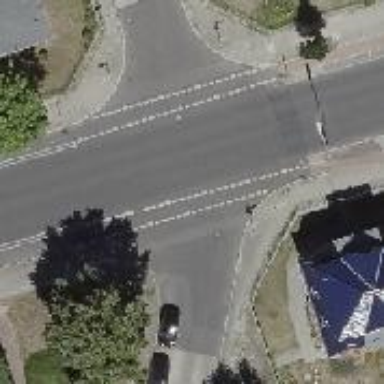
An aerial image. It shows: Tertiary road with asphalt surface. Both sides of the road have sidewalks and there is dedicated cycle lane.